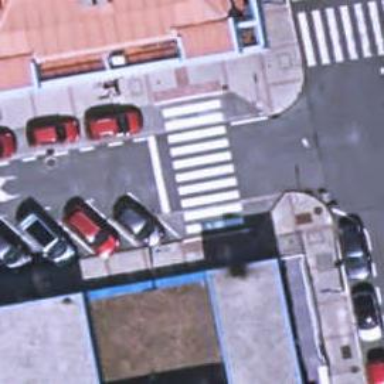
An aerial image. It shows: Uncontrolled zebra crossing on the road.